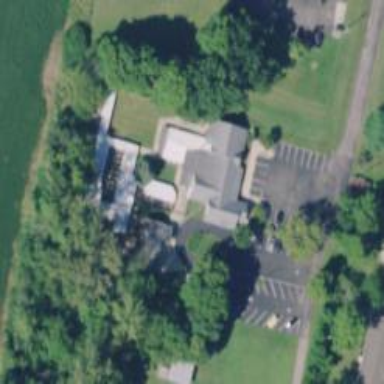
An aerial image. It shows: Veterinary facility.